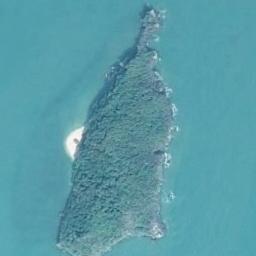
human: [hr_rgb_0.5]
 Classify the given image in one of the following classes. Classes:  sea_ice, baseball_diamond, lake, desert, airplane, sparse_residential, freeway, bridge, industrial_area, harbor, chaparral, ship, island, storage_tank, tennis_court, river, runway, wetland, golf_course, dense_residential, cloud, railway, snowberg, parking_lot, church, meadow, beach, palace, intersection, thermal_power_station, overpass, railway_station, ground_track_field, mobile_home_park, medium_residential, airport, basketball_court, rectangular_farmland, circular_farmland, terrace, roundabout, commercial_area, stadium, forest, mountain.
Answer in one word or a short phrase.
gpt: island